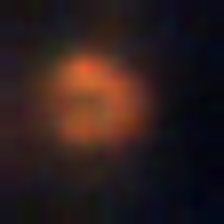
Taxon: NanoPlankton
Group: Other